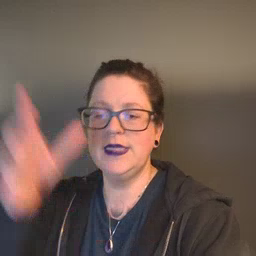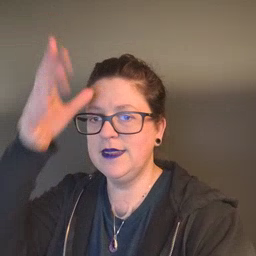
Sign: dad